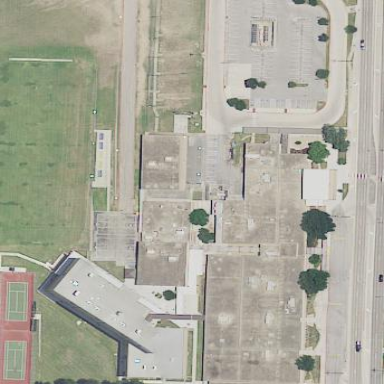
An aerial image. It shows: School.